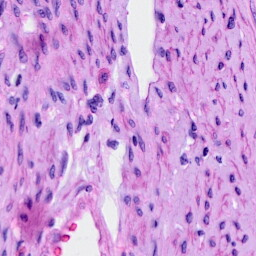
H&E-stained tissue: Cervix